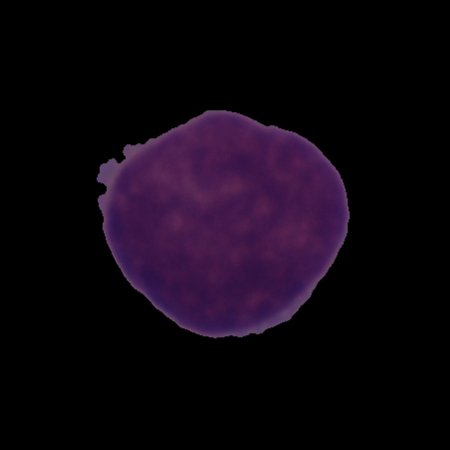
Label: cancer